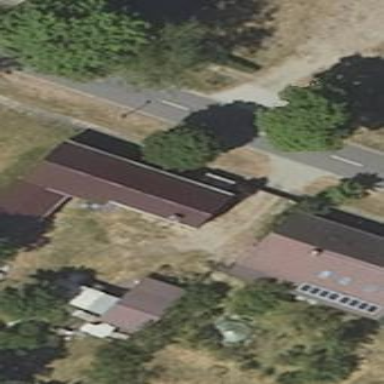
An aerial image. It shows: Shed.